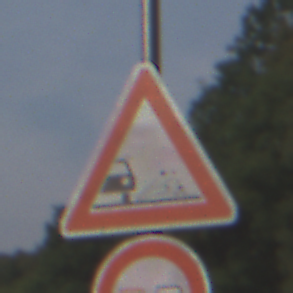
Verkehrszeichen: SplittSchotter
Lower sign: Ueberholverbot
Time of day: SunriseSunset
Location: Outdoor (Nature)
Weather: PartlyCloudy
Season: NotSpecified
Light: Natural